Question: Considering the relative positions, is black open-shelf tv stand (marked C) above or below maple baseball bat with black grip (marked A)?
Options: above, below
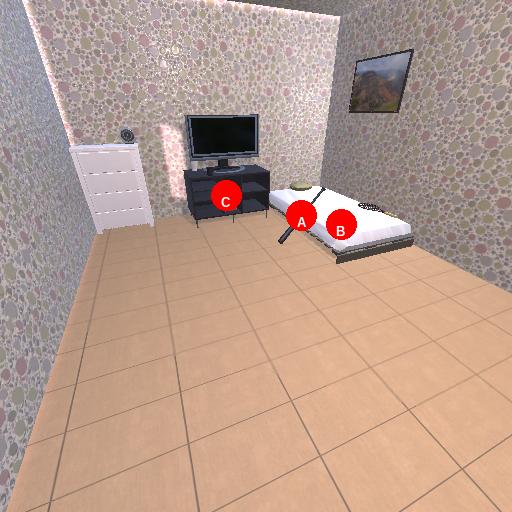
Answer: above